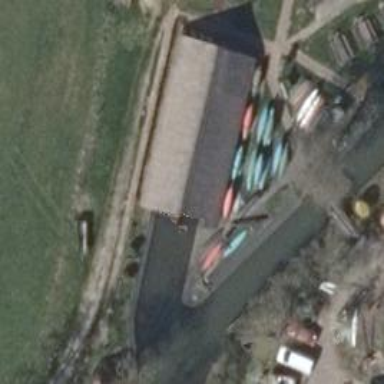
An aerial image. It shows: Boathouse.